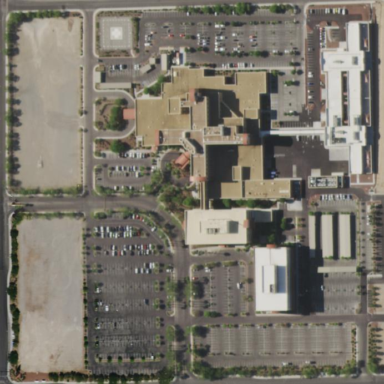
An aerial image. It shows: Healthcare facility identified as hospital.